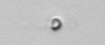
Label: nanoplankton_mix